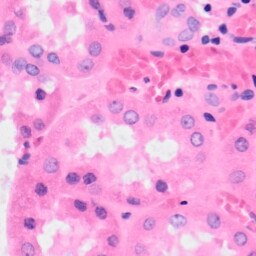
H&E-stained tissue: Kidney